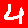
Digit: 4